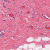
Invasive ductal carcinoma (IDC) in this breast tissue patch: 0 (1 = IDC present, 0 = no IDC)